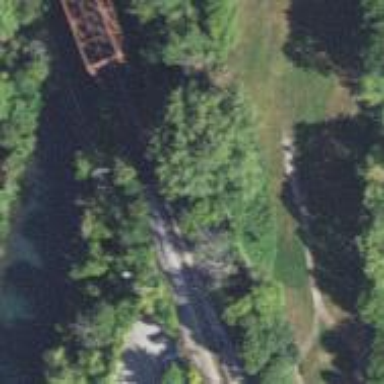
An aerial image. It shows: Bridge for electrified rail.